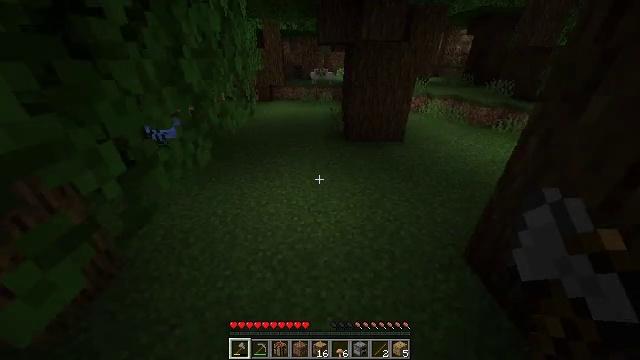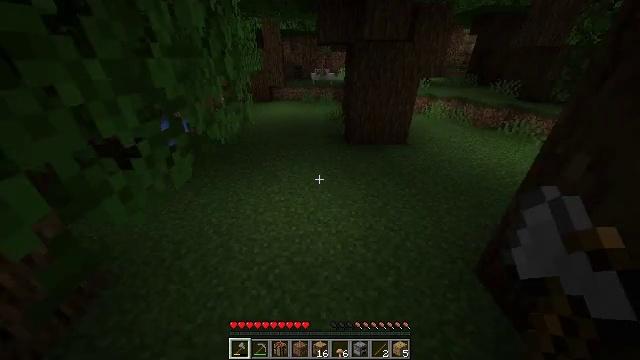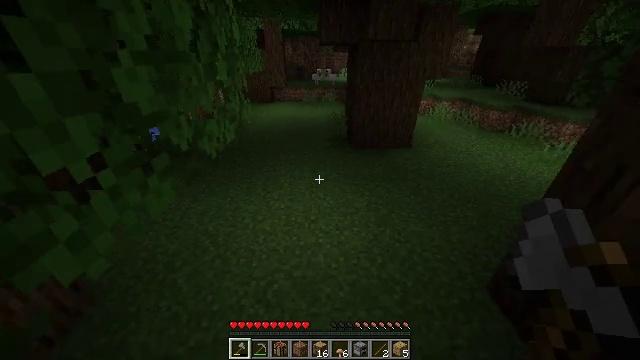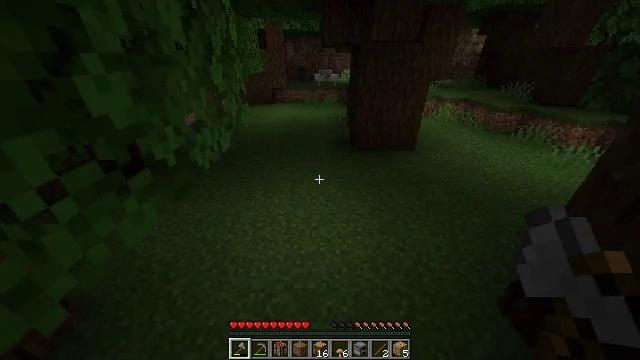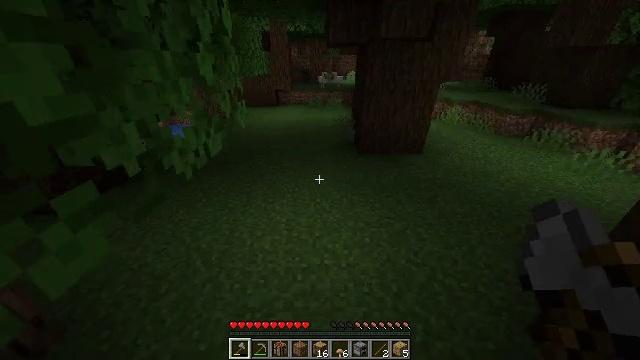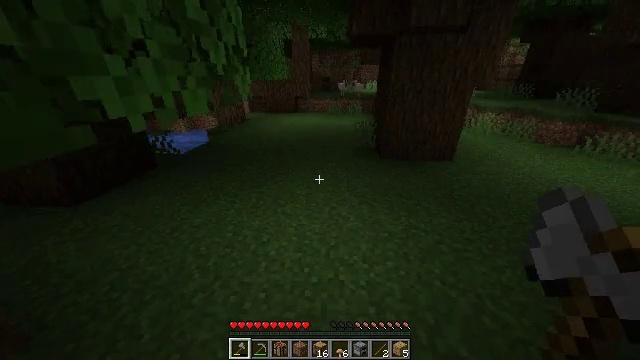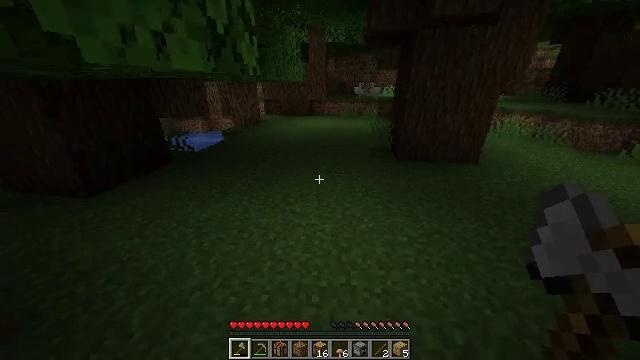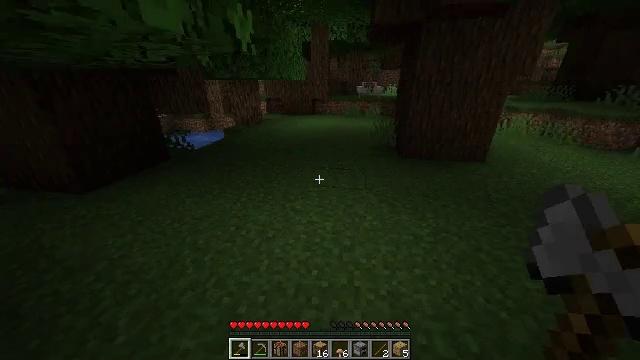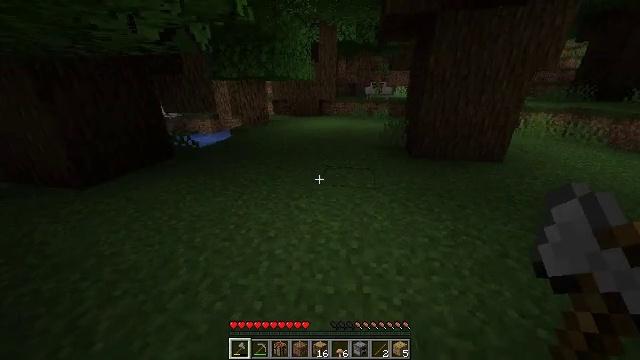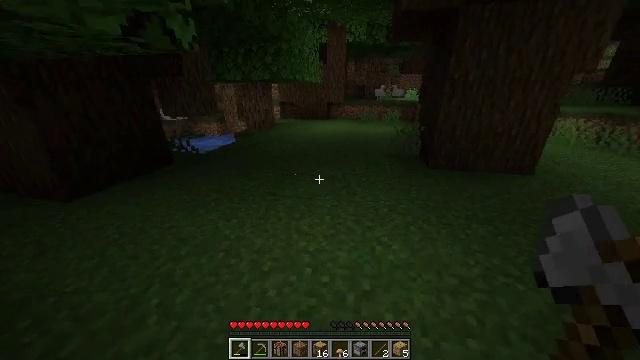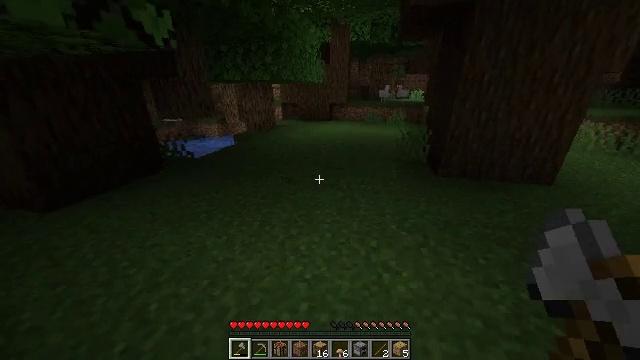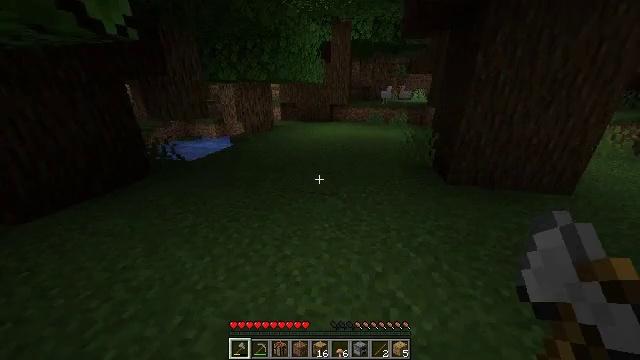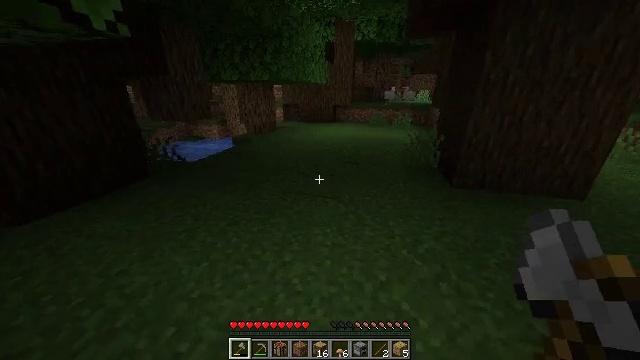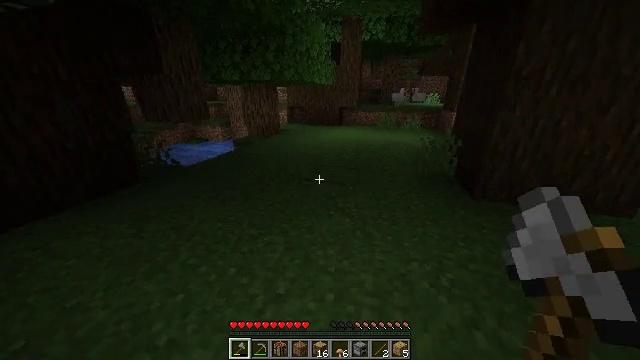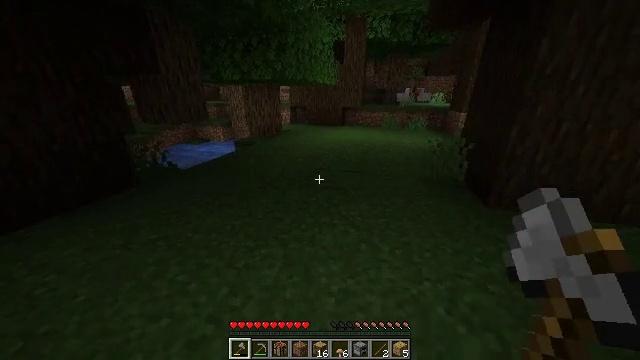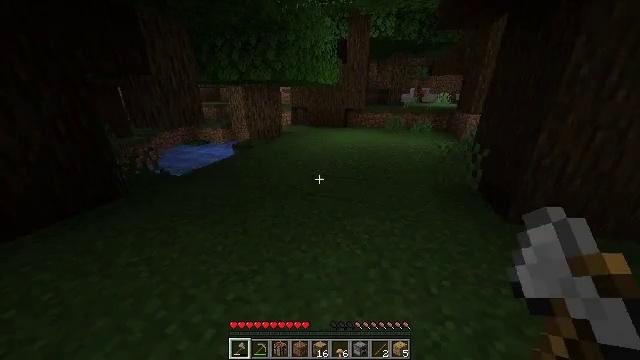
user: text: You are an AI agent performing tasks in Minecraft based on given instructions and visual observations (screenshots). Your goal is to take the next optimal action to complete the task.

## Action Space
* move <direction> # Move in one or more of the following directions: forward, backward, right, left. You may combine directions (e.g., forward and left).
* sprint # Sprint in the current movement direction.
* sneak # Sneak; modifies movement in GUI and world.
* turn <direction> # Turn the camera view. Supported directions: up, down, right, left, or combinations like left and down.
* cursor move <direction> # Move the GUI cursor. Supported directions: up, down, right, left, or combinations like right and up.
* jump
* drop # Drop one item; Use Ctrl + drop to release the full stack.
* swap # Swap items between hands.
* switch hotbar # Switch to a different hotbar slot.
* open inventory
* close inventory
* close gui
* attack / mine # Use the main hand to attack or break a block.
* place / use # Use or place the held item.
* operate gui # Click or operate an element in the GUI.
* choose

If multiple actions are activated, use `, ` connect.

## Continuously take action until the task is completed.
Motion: motion action
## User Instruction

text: Chop down the brown mushroom block.
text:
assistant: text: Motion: move forward, sprint
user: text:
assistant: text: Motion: move forward, sprint
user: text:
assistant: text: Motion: move forward, sprint
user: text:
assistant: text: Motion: move forward, sprint, turn left
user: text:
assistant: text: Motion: move forward, sprint, turn left and up
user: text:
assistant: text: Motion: move forward, sprint, turn left and up
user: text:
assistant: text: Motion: move forward, sprint
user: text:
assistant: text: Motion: move forward, sprint, turn left
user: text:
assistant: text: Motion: move forward, sprint, turn left
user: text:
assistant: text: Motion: move forward, sprint
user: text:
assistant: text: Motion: move forward, sprint
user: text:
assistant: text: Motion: move forward, sprint
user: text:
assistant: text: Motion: move forward, sprint, turn left
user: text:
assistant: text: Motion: move forward, sprint
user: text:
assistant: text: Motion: move forward, sprint
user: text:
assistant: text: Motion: move forward, sprint
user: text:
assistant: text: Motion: move forward, sprint
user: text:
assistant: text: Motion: move forward, sprint
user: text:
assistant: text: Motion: move forward, sprint
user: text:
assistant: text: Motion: move forward, sprint
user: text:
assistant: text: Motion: move forward, sprint, turn right and up
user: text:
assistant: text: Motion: move forward, sprint, turn right and up
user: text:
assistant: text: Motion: move forward, sprint, turn right and up
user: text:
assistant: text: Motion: move forward, sprint, turn right and up
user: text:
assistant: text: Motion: move forward, sprint, turn right and up
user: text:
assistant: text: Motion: move forward, sprint
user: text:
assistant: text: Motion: move forward, sprint
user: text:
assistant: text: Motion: move forward, sprint
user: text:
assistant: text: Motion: move forward, sprint
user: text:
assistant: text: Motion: move forward, sprint